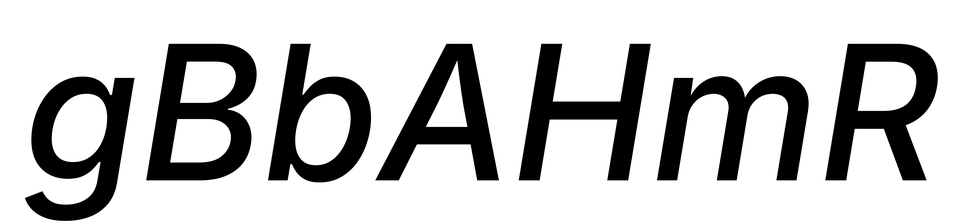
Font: Inter-Italic_Medium_Italic